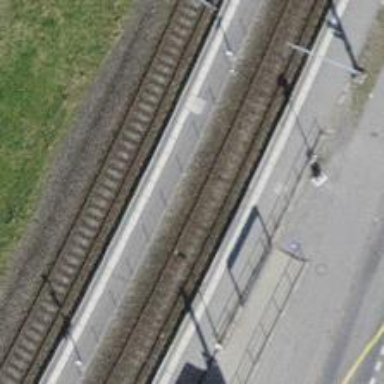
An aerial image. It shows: Railway stop with public transport stop position.